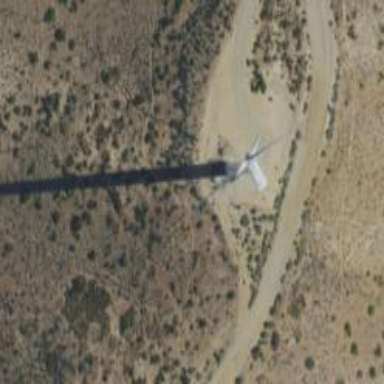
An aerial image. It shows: Wind generator with horizontal axis. The generator is wind turbine.